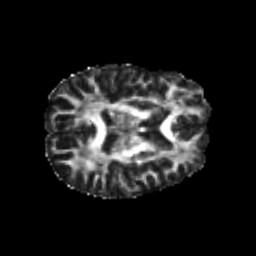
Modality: FA
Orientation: axial
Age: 22
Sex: female
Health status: healthy
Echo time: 0.074 s